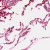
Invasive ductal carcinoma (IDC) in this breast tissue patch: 0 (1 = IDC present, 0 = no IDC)